Question: When I'm dynamically changing a title of UIBarButton ellipsis shortly during changing:

I've tried to change frame of rightBarButton (make it wider), but it was not helpful.
Any suggestions?
Thanks
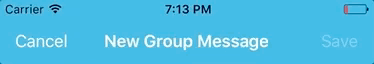
Answer: Set the button's 'possibleTitles' property to the set of possible titles when you setup the bar button item.
'''
let btnDoneSave = ...
// Other setup
btnDoneSave.possibleTitles = [ "Done", "Save" ]
'''
There should also be a place in Interface Builder for filling in the possible titles if you are creating the bar button item there.